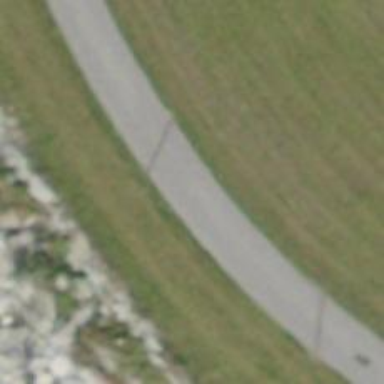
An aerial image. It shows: Track road with grade 3 quality. The trail visibility is excellent.